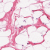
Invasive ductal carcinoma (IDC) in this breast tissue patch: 0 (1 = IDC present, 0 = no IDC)